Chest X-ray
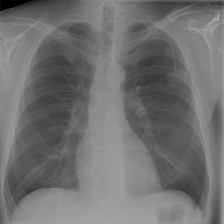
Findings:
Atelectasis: negative
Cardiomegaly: negative
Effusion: negative
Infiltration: negative
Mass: negative
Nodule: negative
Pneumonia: negative
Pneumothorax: negative
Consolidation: negative
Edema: negative
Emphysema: negative
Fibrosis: negative
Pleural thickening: negative
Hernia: negative